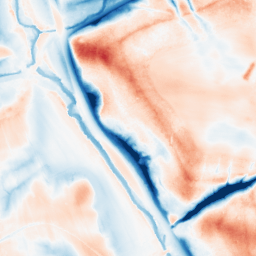
Category: trend_removal
Decomposition family: local_polynomial
Decomposition parameters: window_size: 51
degree: 2
Upsampling method: edge_directed
Upsampling parameters: scale: 2
Upsampling scale: 2